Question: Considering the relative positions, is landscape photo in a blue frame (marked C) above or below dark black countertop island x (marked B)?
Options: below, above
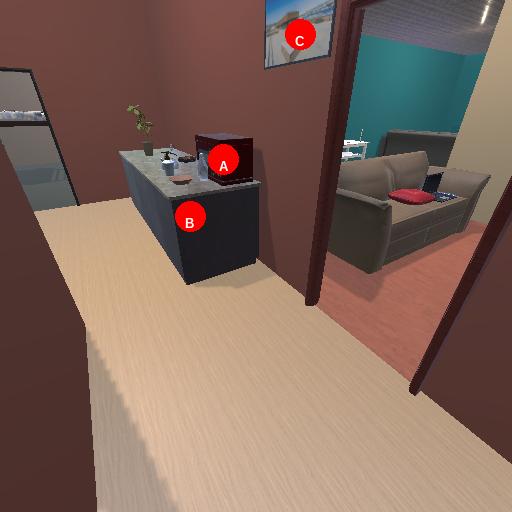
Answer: below